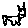
Label: cat